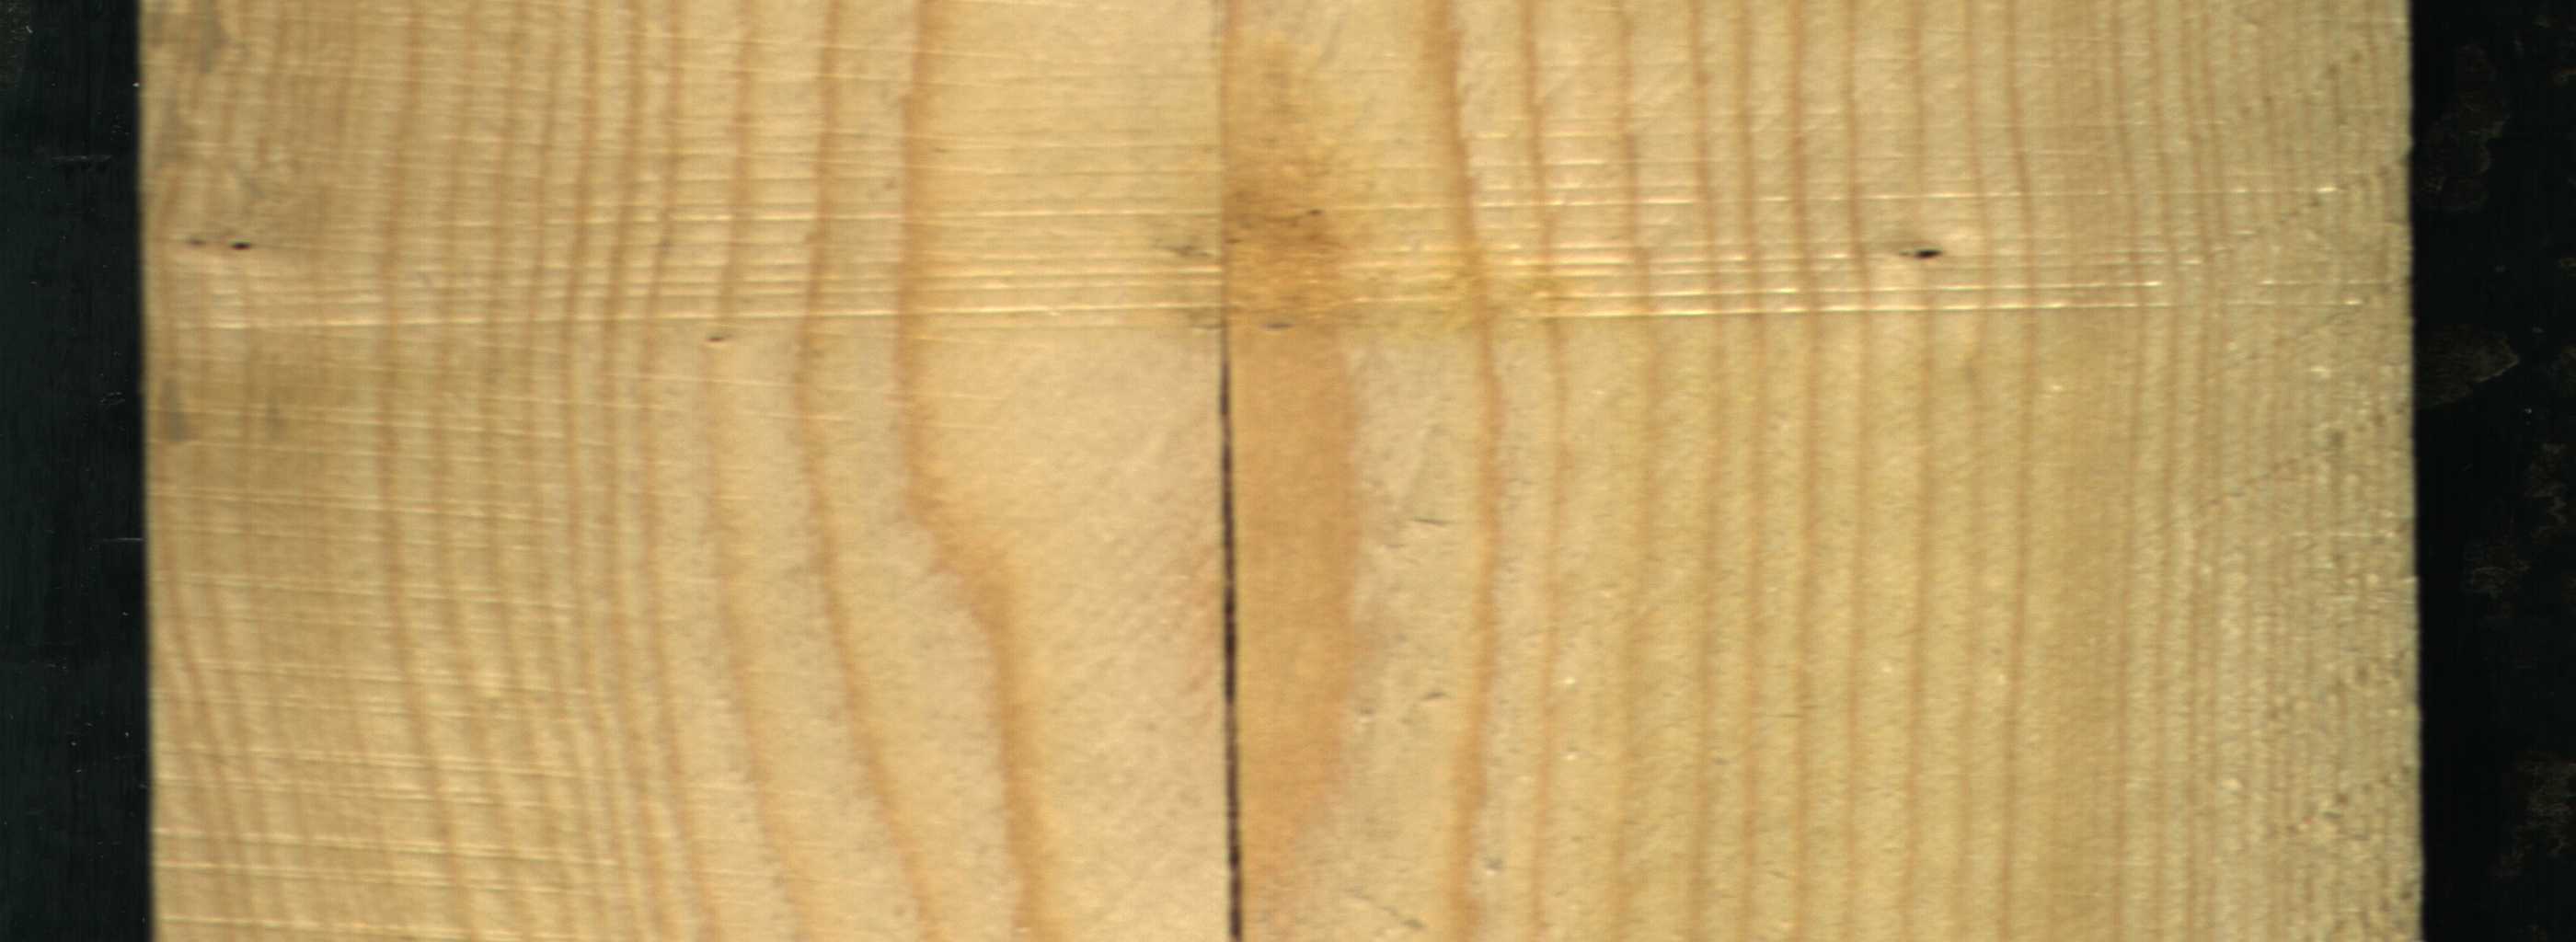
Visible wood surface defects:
Crack
Dead_Knot
Dead_Knot